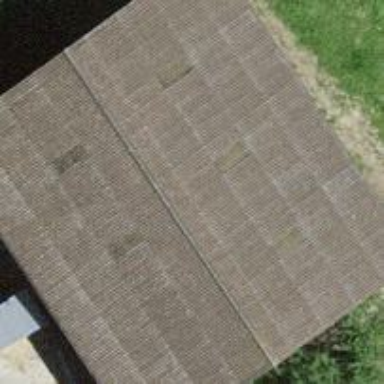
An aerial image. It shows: Shed.